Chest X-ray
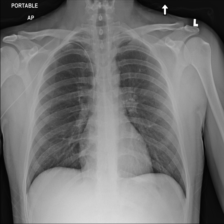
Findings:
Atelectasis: negative
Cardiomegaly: negative
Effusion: negative
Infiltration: negative
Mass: negative
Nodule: negative
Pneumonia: negative
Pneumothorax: negative
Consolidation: negative
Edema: negative
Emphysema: negative
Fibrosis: negative
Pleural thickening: negative
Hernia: negative